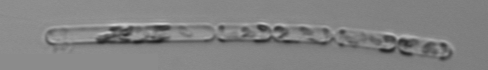
Label: Cerataulina_pelagica